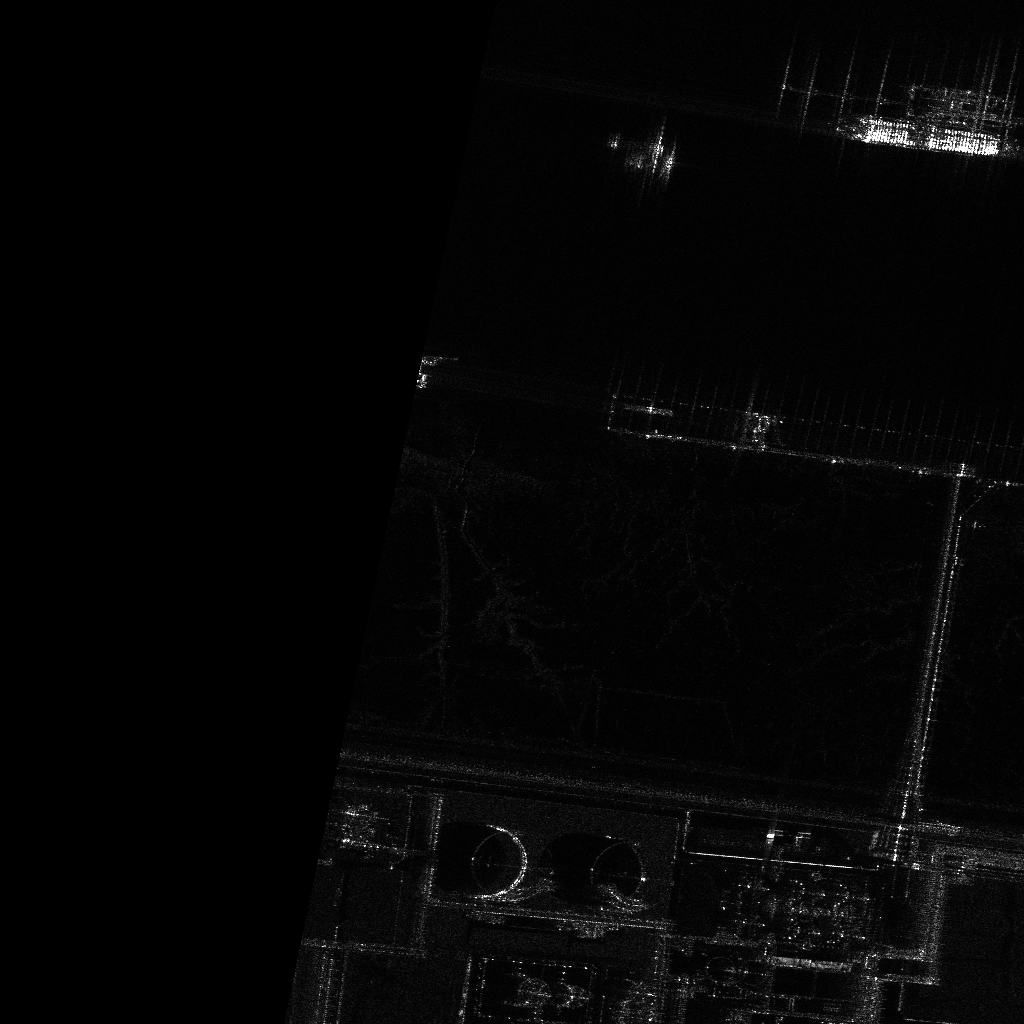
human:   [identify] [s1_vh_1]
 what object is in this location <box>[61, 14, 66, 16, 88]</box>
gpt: <ref>1 medium container at the top</ref>